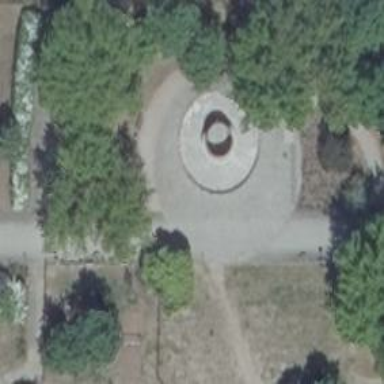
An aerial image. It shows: Beautiful fountain.